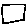
Label: square